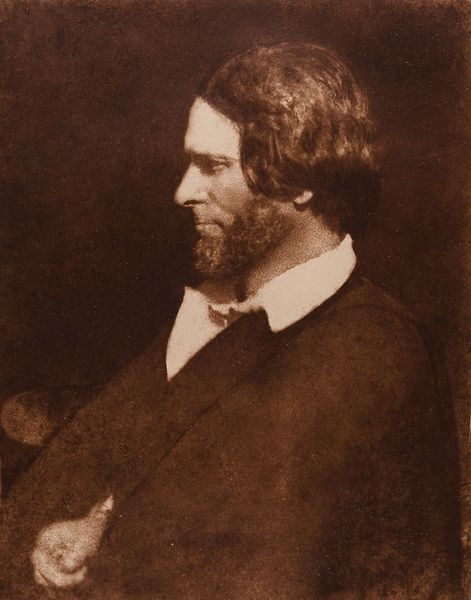
Titel: John Gibson
Künstler: David Octavius Hill
Standort: Hamburg
Institution: Museum für Kunst und Gewerbe Hamburg
Schlagwörter: mann, portrait, person, papier, foto, fotografie, photographie, photo, bildhauer, lichtbild, historische, bildwerke, angewandte und bildende kunst, hessische systematik, künstler, porträt, persönlichkeit, porträtfotografie, porträtphotographie, hüftbild, pigmentdruck, kartonpassepartout